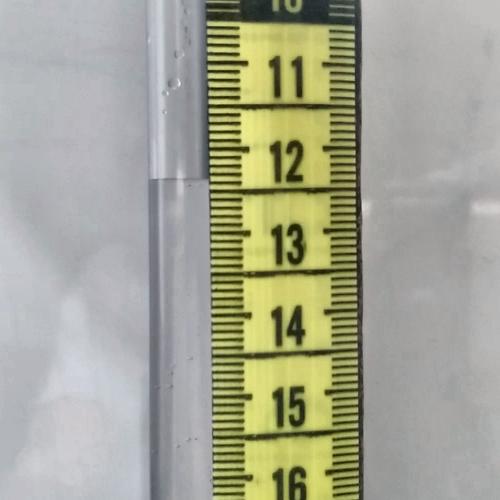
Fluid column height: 12.4 cm